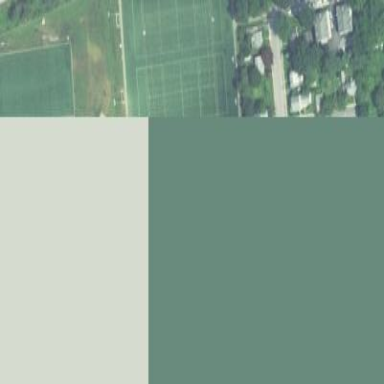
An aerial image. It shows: Soccer pitch with turf surface for leisure sports.